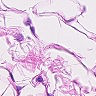
Metastatic tissue present: no